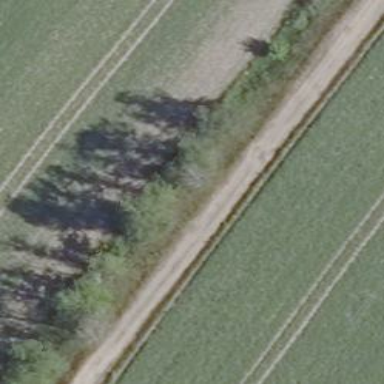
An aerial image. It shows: Row of trees in natural setting.